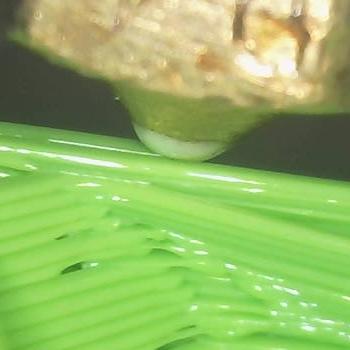
Flow rate: 133%